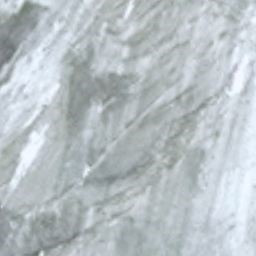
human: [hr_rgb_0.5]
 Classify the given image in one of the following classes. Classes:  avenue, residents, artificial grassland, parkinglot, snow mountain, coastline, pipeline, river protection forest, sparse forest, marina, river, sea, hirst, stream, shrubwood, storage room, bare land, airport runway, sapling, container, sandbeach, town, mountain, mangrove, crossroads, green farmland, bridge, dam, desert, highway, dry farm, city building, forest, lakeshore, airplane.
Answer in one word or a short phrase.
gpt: snow mountain